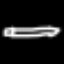
Label: pencil